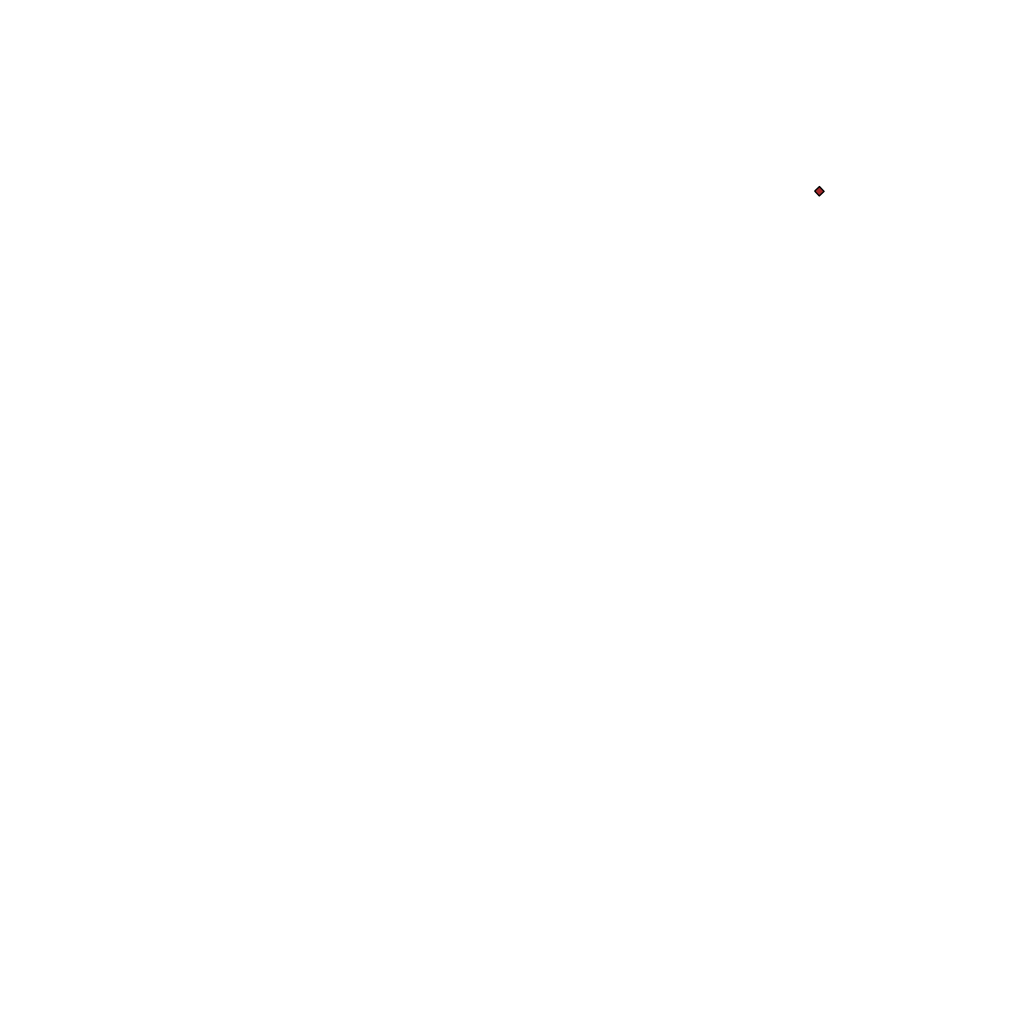
Tags: overhead vector_map, recreation, density_5, Facility, 1.0 km²